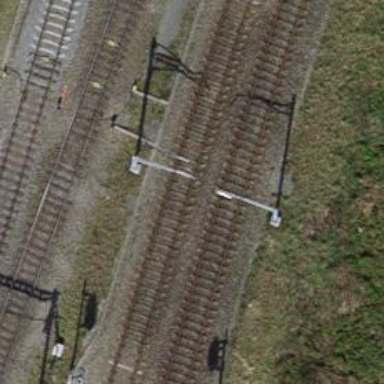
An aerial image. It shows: Railway with electrified contact lines.